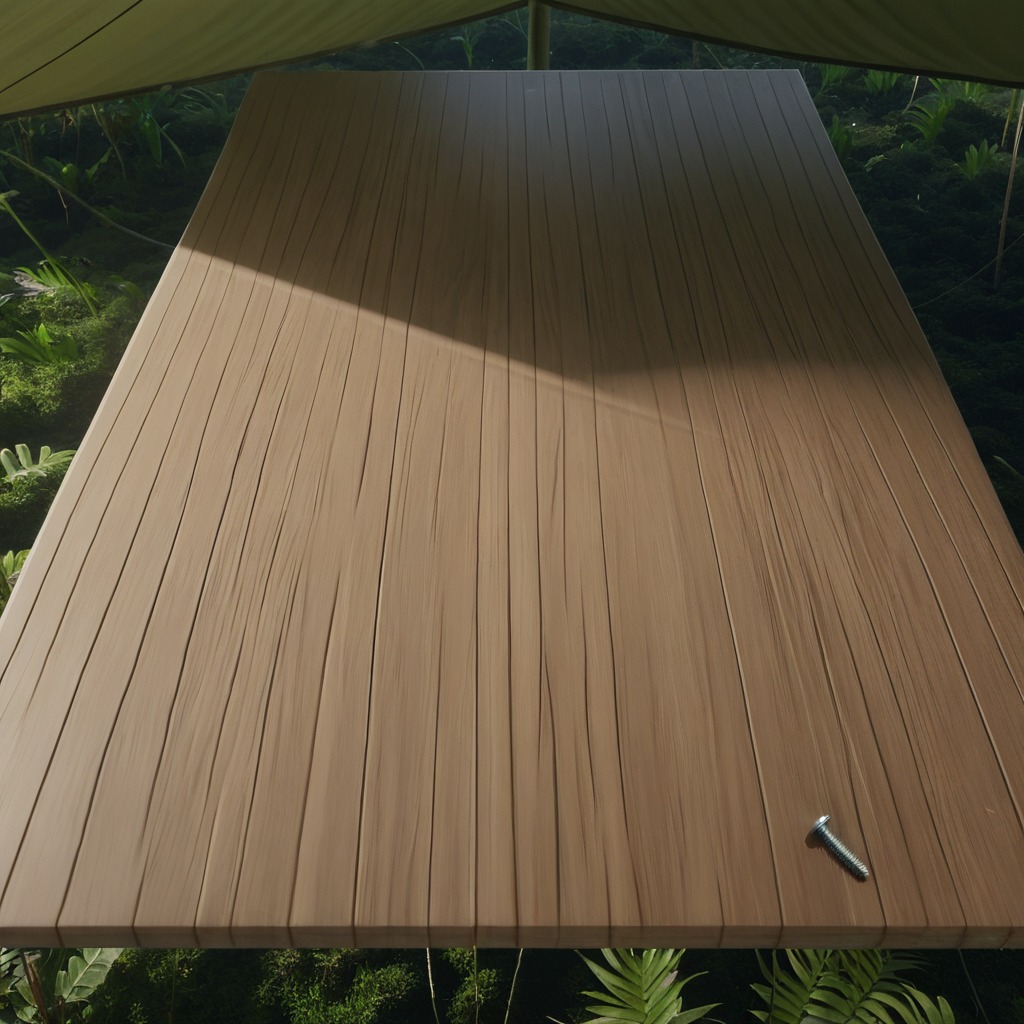
A metal screw is lying on a wooden table inside a jungle field workshop tent humid ambient light worn but.